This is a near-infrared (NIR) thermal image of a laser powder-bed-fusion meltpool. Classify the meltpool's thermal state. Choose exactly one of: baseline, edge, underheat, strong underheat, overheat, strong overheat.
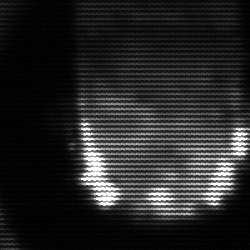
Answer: baseline